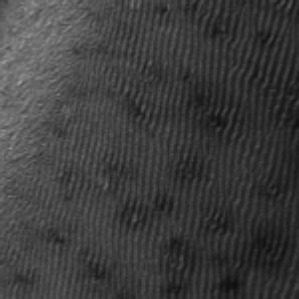
Label: frost